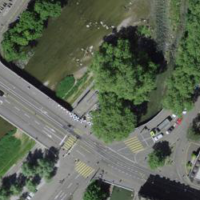
EUNIS habitat code: 57
Species observed at this site:
Asplenium ruta-muraria
Corvus corone
Podiceps cristatus
Fulica atra
Alcedo atthis
Buteo buteo
Sylvia atricapilla
Chroicocephalus ridibundus
Phylloscopus collybita
Larus michahellis
Cygnus olor
Gallinula chloropus
Erithacus rubecula
Phoenicurus ochruros
Columba livia
Falco tinnunculus
Motacilla cinerea
Cyanistes caeruleus
Anas platyrhynchos
Chloris chloris
Streptopelia decaocto
Fringilla coelebs
Passer domesticus
Mareca penelope
Carduelis carduelis
Turdus merula
Columba palumbus
Phalacrocorax carbo
Tachymarptis melba
Parus major
Mergus merganser
Milvus milvus
Milvus migrans
Squalius cephalus
Cinclus cinclus
Motacilla alba
Chenonetta jubata